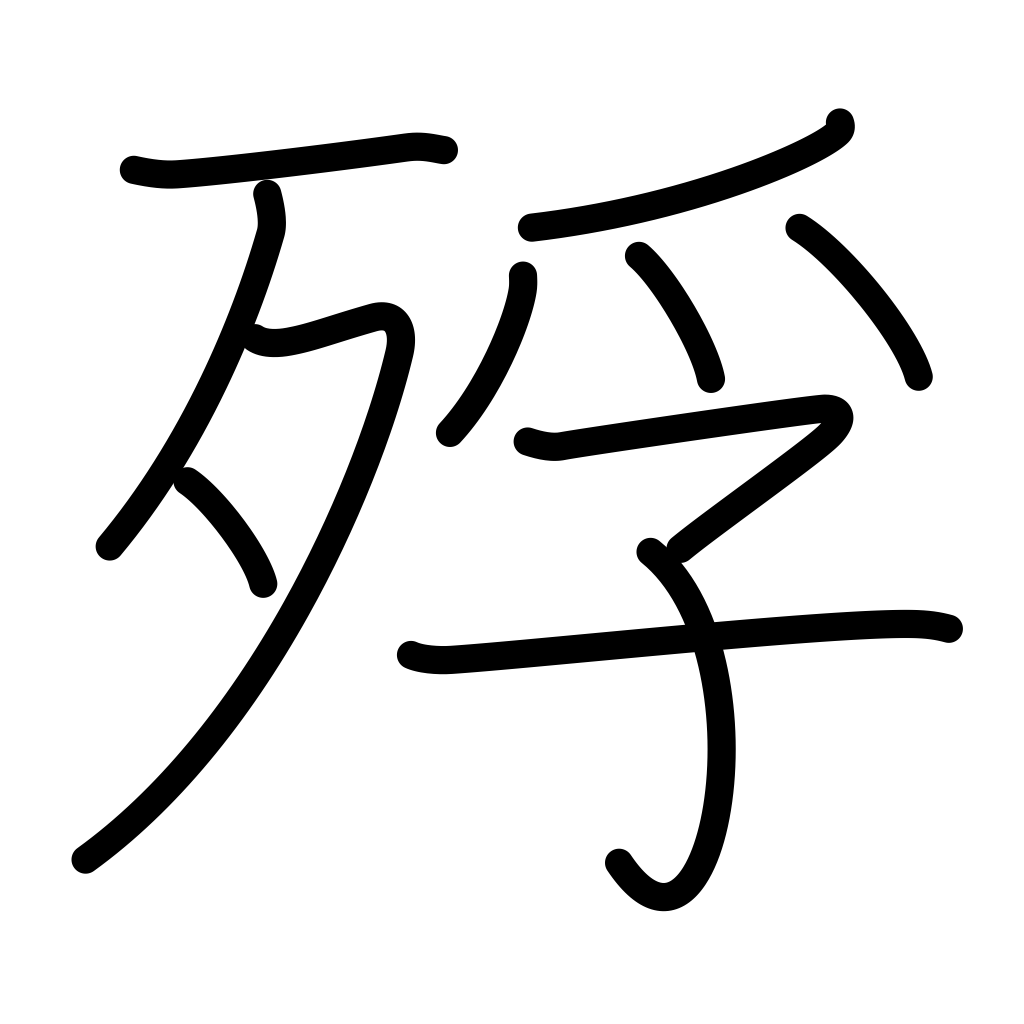
Meaning: dying of starvation